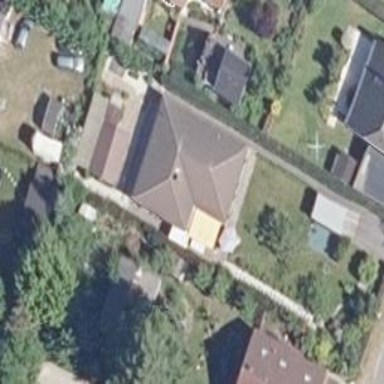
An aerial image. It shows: House with pyramidal roof shape.